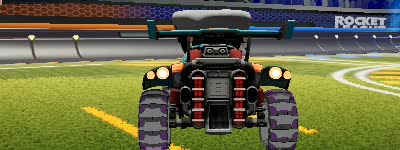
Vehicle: octane